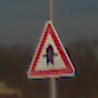
Verkehrszeichen: Vorfahrt
Umgebung: Outdoor, RoadRail
Tageszeit: SunriseSunset
Wetter: PartlyCloudy
Licht: Natural
Jahreszeit: NotSpecified
Kontrast: HighContrast